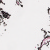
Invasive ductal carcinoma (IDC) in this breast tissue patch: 0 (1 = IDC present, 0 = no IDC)